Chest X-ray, PA view. Patient: 56 years old, sex F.
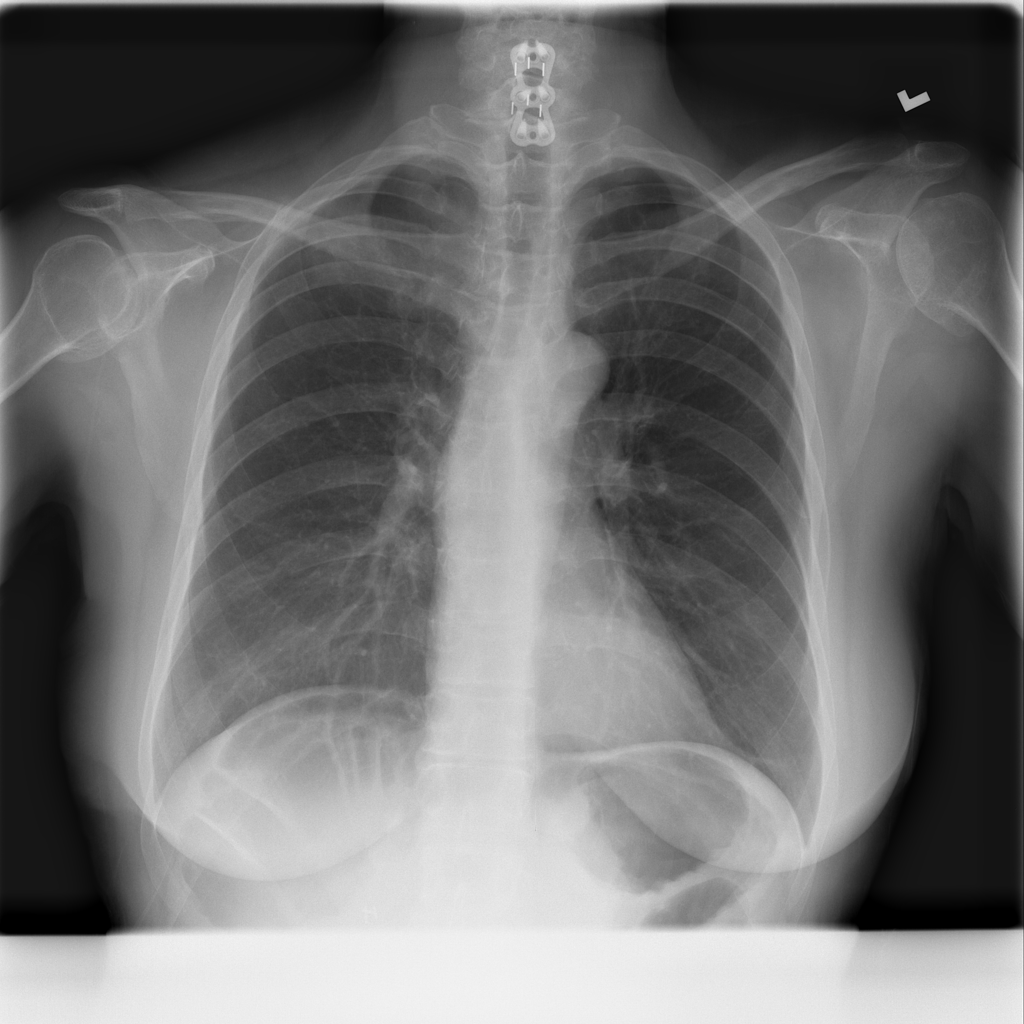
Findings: No Finding